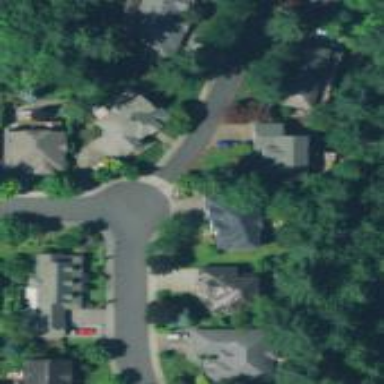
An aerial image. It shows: Residential road with sidewalk on the left side.